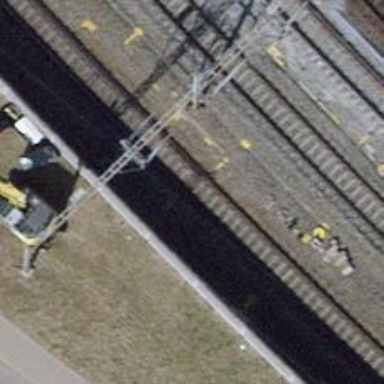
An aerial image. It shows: Single railway track with electrified contact line.